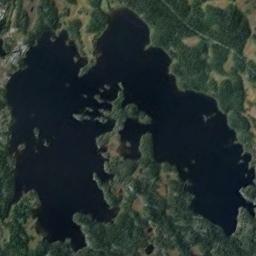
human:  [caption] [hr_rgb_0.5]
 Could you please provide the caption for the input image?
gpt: The lake is surrounded by land .

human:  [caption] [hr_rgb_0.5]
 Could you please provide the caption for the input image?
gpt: An irregularly shaped deep blue lake is surrounded by forest .

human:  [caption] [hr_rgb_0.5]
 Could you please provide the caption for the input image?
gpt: The lake with a winding bank lies in the dense forest and the water is dark blue .

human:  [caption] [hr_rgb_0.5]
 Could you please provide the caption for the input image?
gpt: There are many trees around the lake .

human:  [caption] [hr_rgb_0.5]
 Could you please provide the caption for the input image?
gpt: There are many green trees around the lake .